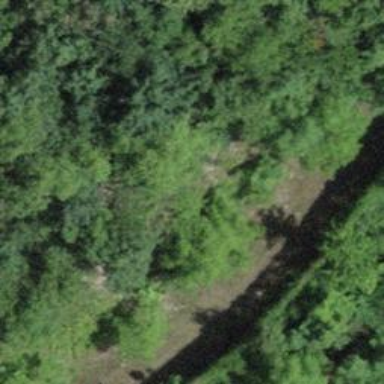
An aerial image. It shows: Rocky track with grade3 tracktype.